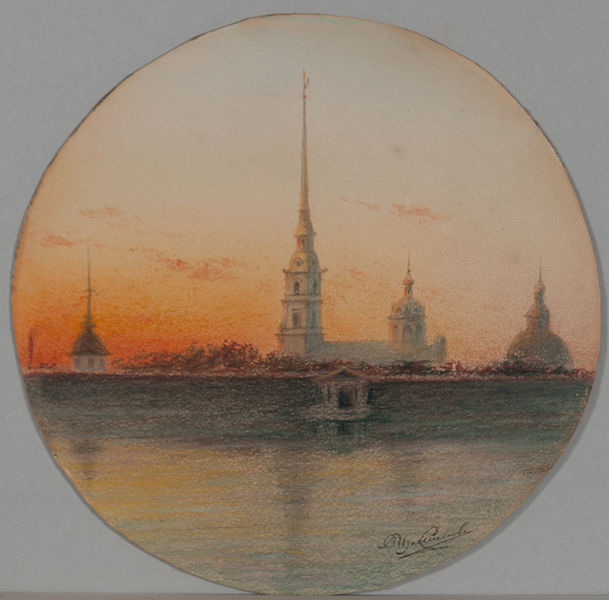
Titel: The Neva with the Peter and Paul Cathedral, The Neva with the Peter and Paul Cathedral
Künstler: Vladislav Mateevich Izmailovich
Standort: Amherst (Massachusetts, USA)
Institution: Mead Art Museum, Amherst College
Schlagwörter: architecture, blue, church, red, white, window, black, grey, wall, print, reflection, brown, clouds, sky, boat, building, house, lake, landscape, orange, sea, see, water, horizon, reflections, roof, sun, tower, trees, evening, river, bushes, plants, drawing, paper, town, sunlight, city, dome, cupola, signature, pencil, fluss, wasser, religion, circle, lines, wolke, wolken, sunset, spire, sunrise, round, turm, weiß, churches, domes, kirche, gemälde, osten, spiegelung, architectural, spires, sonnenaufgang, sonnenuntergang, kreis, circular, colored pencil, nigger, rounc, cuppola, sun down, moschee, signiert, ruhe, dyke